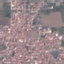
Land use / land cover: Residential